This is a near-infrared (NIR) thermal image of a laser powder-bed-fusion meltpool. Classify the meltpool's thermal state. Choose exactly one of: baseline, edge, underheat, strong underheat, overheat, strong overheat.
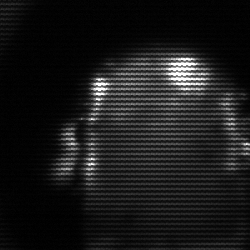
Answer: baseline